Chest X-ray:
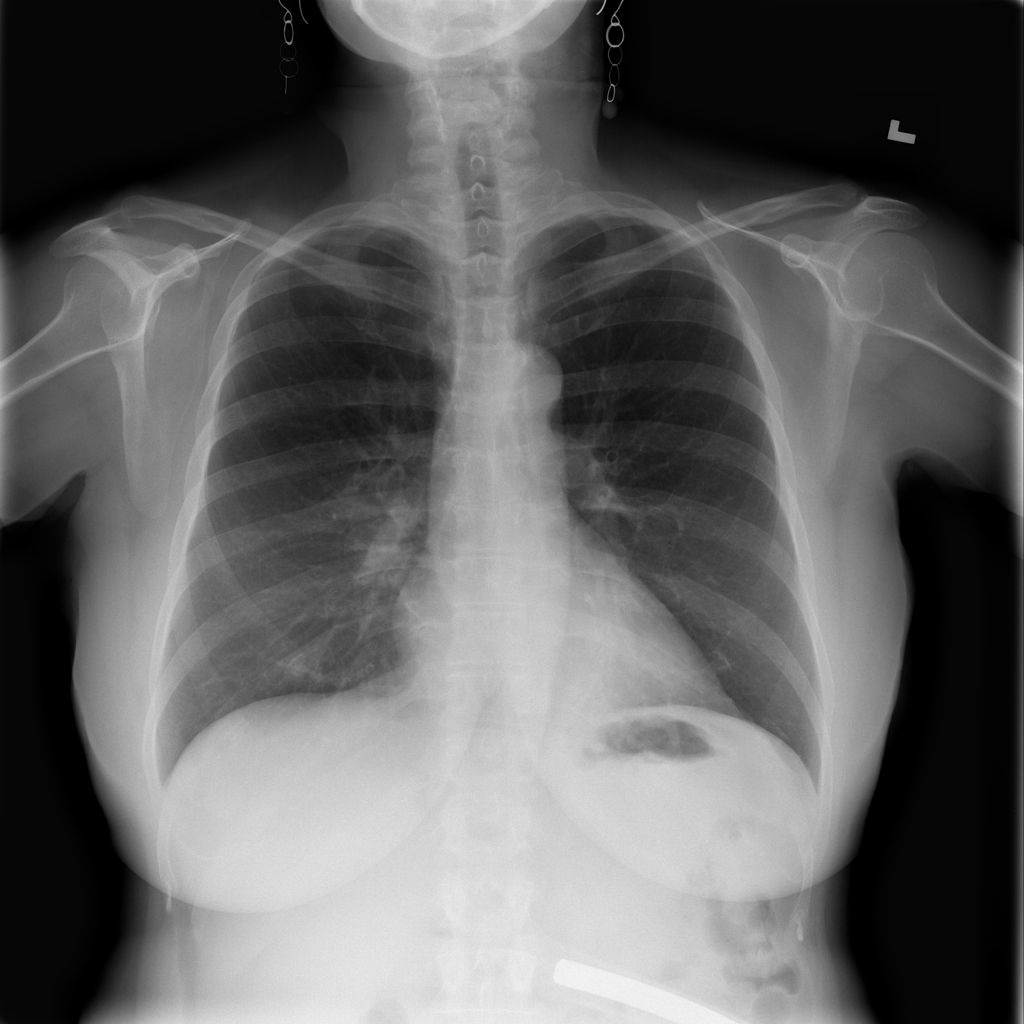
No abnormal finding: yes